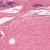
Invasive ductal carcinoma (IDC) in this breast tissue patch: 0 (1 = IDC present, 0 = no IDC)